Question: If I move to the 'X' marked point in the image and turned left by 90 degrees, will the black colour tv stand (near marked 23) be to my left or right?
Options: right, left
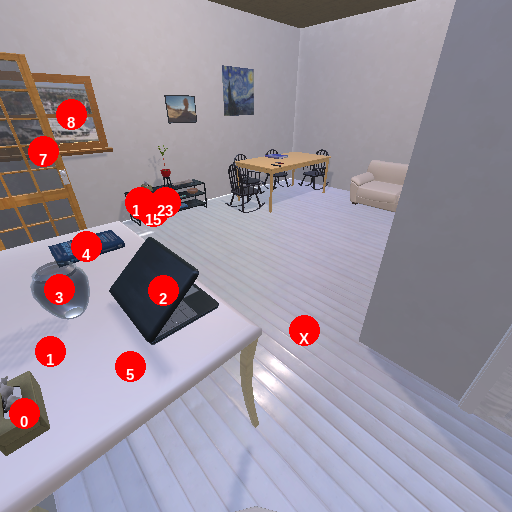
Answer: right